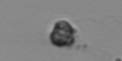
Label: Apedinella